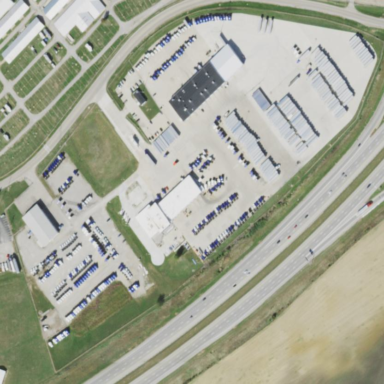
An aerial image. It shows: Shop on wheels - truck store.